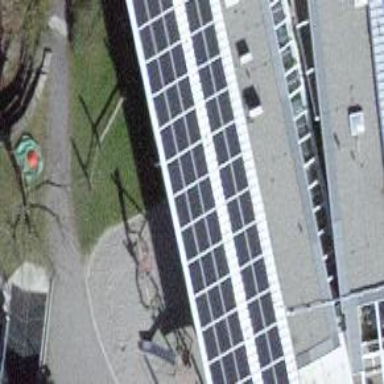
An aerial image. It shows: Solar power generator.